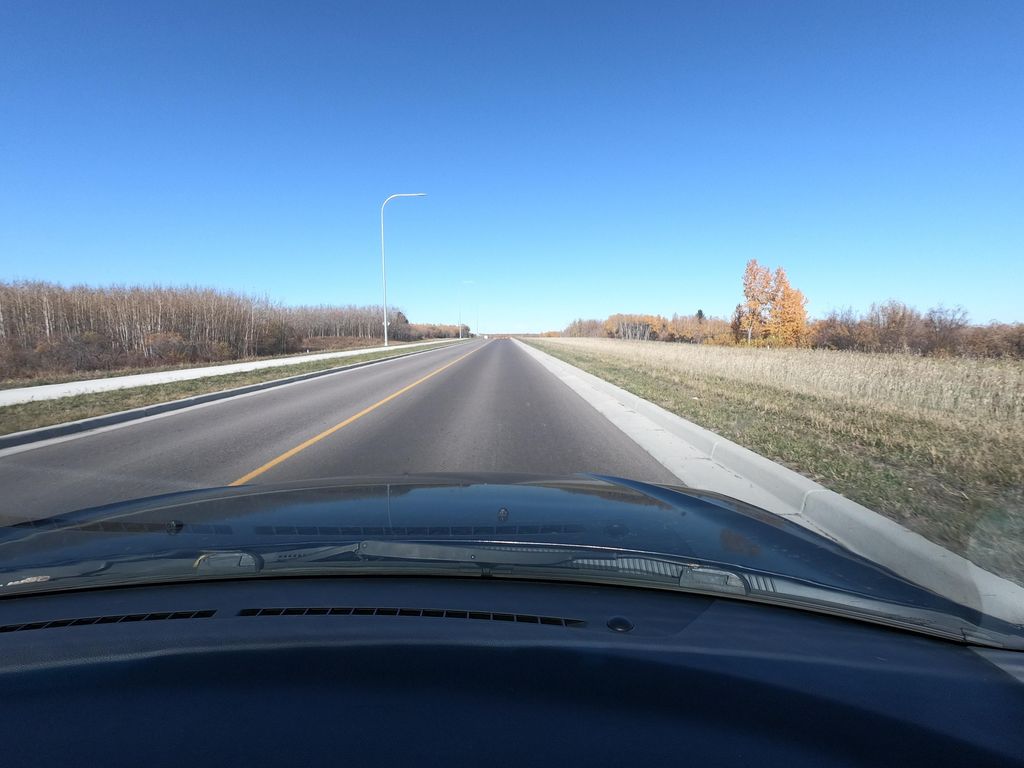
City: calgary